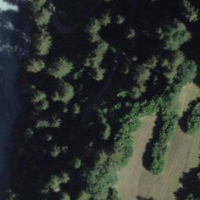
EUNIS habitat code: 43
Species observed at this site:
Euphorbia cyparissias
Tussilago farfara
Petasites albus
Lamium album